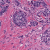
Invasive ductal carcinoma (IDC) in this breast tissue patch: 1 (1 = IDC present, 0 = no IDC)